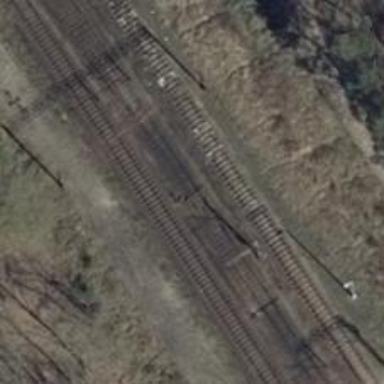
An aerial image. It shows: Railway switch.